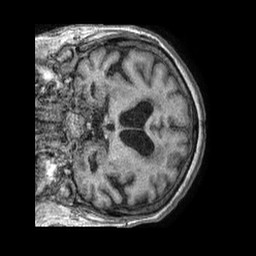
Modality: T1w
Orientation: coronal
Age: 62
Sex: female
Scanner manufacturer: philips
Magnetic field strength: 1.5 T
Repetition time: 0.00759 s
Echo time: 0.003446 s